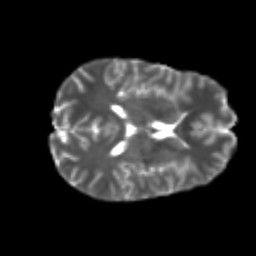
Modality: T2w
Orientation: axial
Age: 25
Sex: male
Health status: healthy
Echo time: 0.074 s